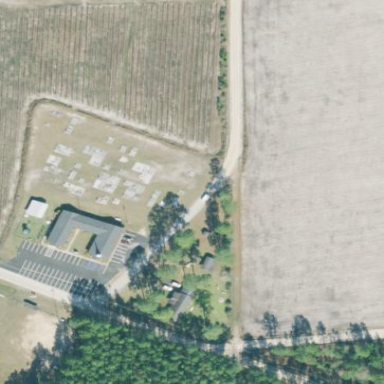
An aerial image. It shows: Cemetery.